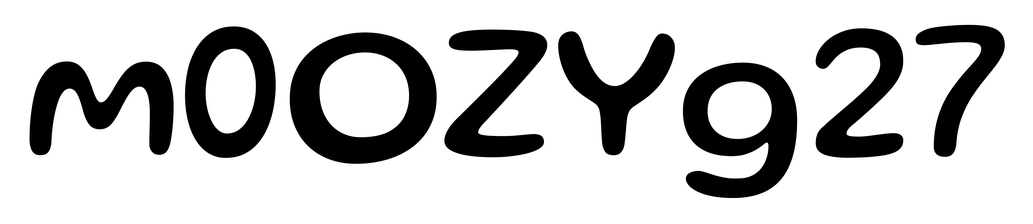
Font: Gluten_Regular